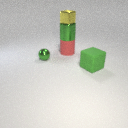
large red rubber cylinder below large green metal cylinder